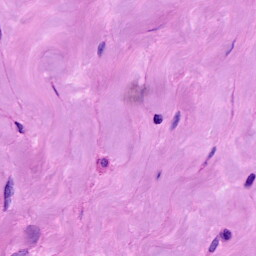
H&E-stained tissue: Breast